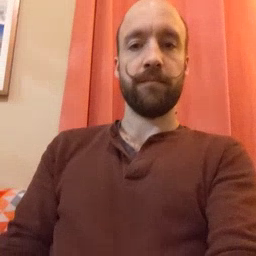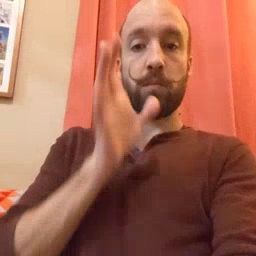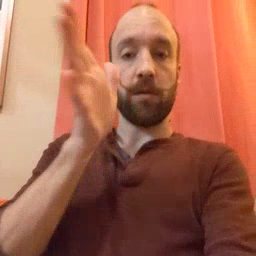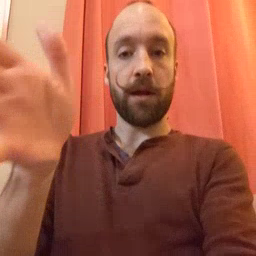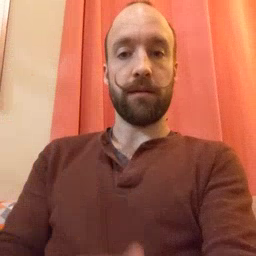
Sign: grandma